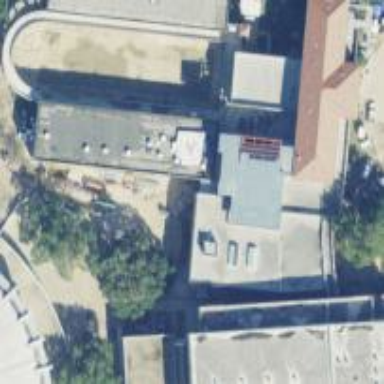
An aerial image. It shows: University building.